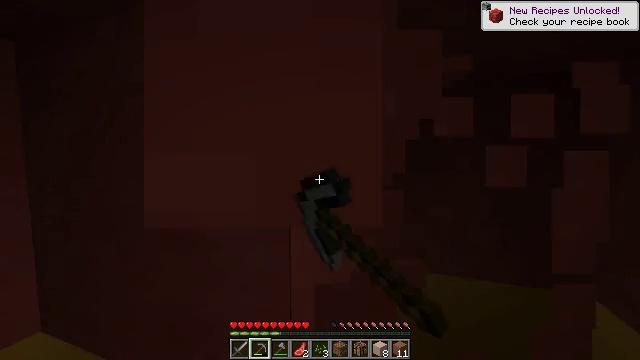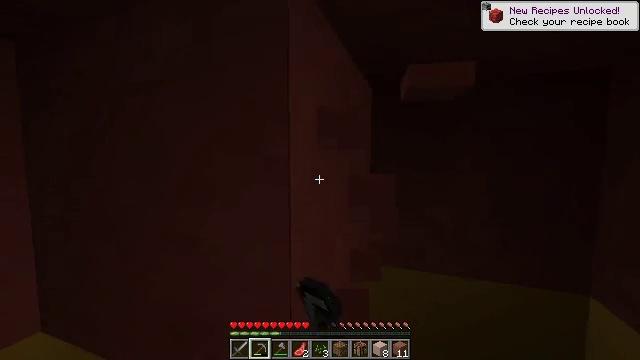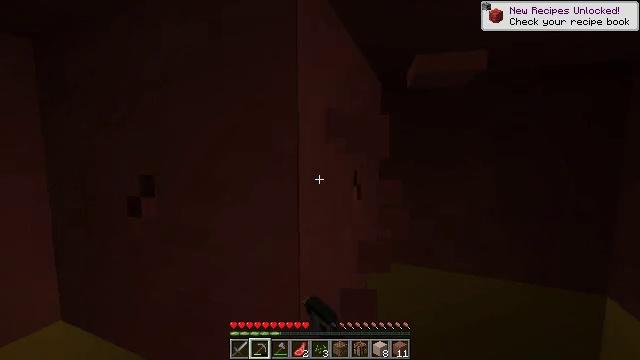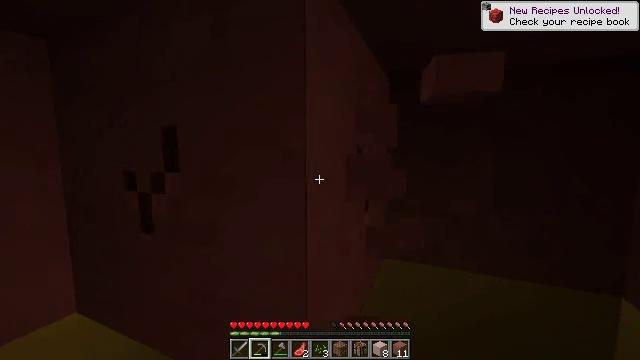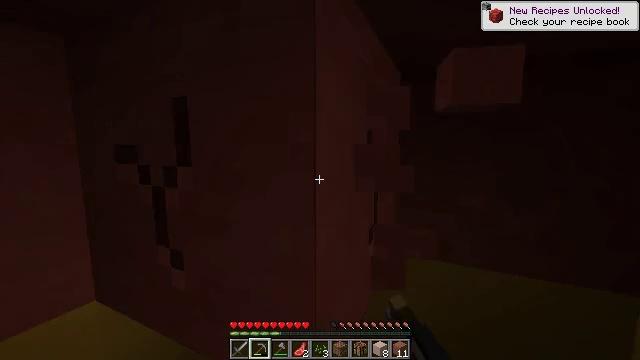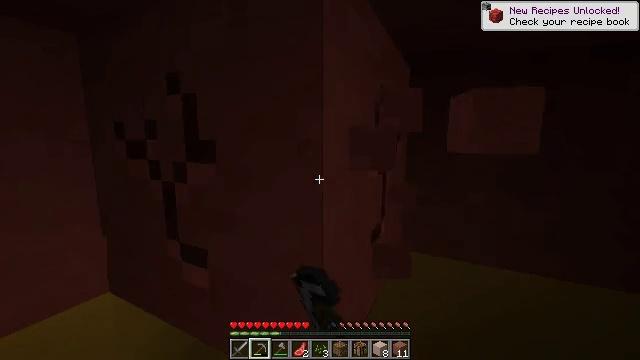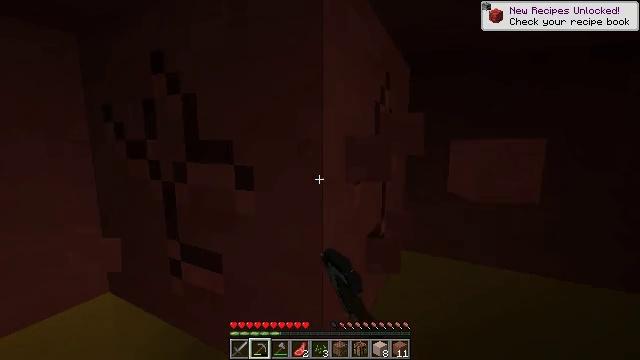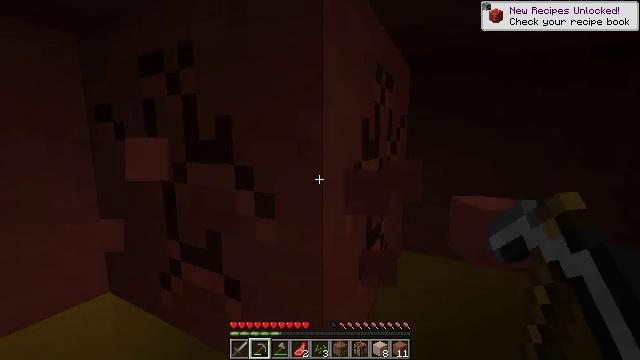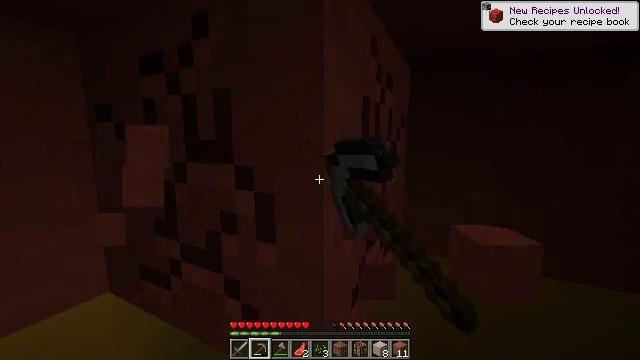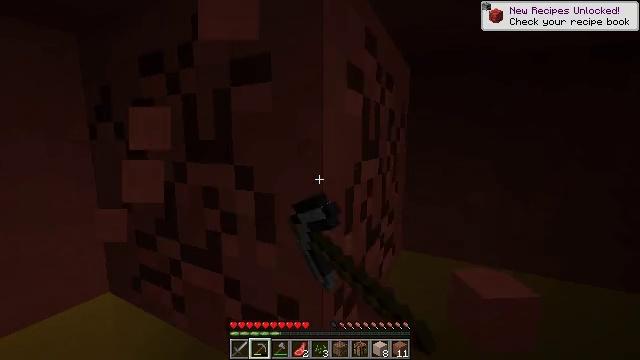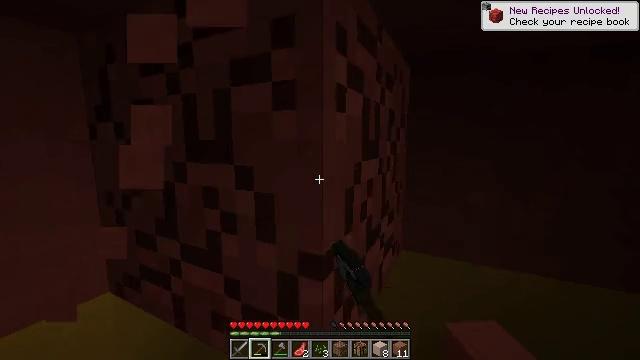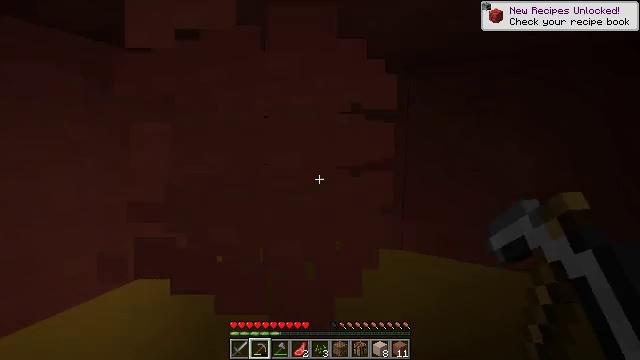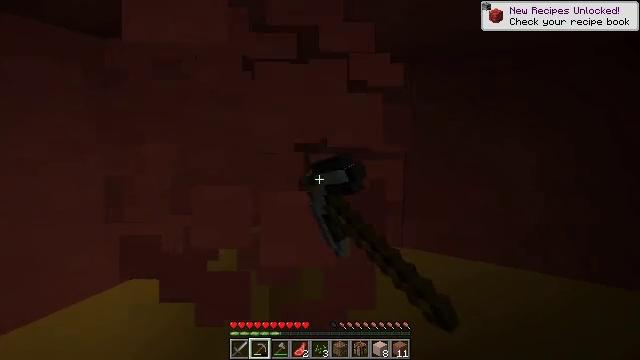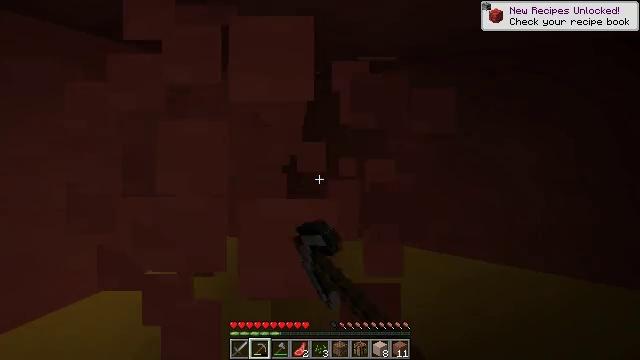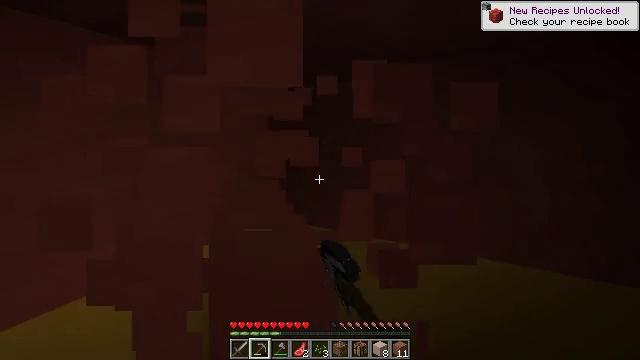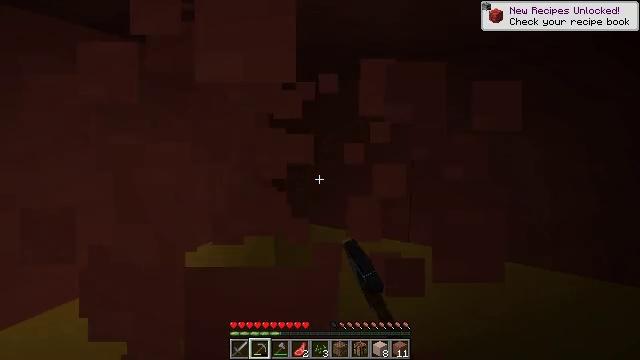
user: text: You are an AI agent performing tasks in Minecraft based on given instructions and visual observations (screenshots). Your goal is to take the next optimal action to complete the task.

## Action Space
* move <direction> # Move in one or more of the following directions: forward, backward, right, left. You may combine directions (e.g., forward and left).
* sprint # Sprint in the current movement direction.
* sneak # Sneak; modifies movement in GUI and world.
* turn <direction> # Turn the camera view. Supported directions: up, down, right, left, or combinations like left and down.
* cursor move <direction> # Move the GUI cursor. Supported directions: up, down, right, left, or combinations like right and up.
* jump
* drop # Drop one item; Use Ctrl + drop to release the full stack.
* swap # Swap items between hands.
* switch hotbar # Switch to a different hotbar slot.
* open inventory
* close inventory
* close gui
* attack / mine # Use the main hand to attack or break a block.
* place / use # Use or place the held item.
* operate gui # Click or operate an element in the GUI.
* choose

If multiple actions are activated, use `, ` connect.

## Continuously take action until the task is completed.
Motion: motion action
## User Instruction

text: Mine red terracotta from a structure.
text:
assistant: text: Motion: attack / mine
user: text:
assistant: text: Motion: turn left, attack / mine
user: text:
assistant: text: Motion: turn left, attack / mine
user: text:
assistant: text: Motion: turn left and down, attack / mine
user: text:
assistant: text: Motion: turn left, attack / mine
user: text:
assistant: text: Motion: attack / mine
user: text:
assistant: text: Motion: attack / mine
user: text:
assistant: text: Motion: attack / mine
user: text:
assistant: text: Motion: attack / mine
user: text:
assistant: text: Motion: attack / mine
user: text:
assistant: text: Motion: attack / mine
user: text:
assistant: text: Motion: attack / mine
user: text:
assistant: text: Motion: attack / mine
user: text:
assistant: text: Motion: attack / mine
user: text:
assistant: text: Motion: attack / mine
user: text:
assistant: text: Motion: attack / mine
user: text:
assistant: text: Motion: attack / mine
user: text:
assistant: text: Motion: turn up, attack / mine
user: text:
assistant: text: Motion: turn right and up, attack / mine
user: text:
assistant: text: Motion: attack / mine
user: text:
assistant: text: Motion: move forward, attack / mine
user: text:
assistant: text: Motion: move forward, attack / mine
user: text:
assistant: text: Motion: move forward, attack / mine
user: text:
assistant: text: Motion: move forward, attack / mine
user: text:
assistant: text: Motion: turn right and down, attack / mine
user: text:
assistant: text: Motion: turn down, attack / mine
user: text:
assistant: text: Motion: attack / mine
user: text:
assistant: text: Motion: attack / mine
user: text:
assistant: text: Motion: attack / mine
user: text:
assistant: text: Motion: attack / mine